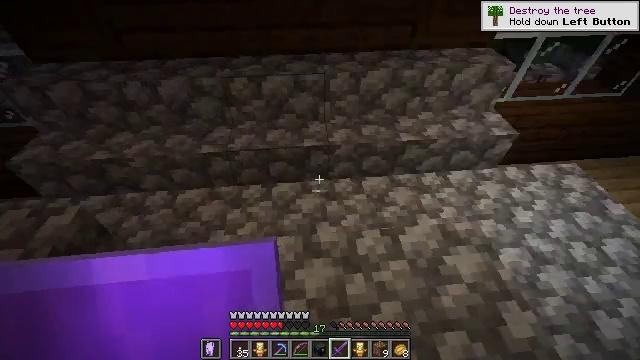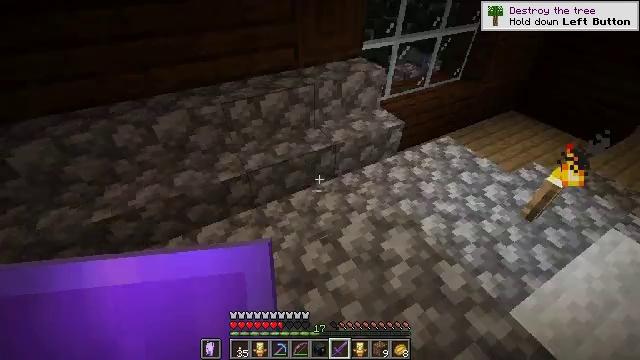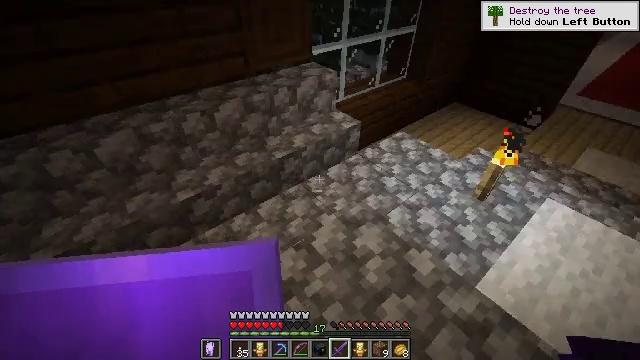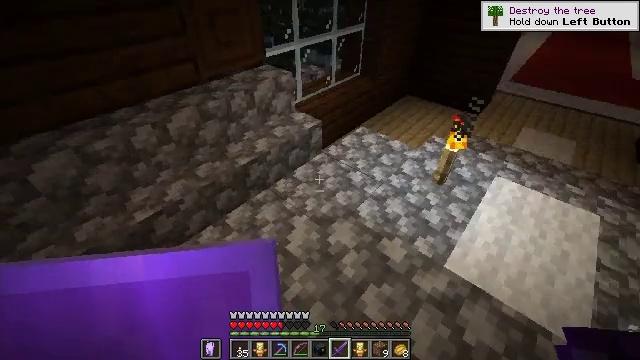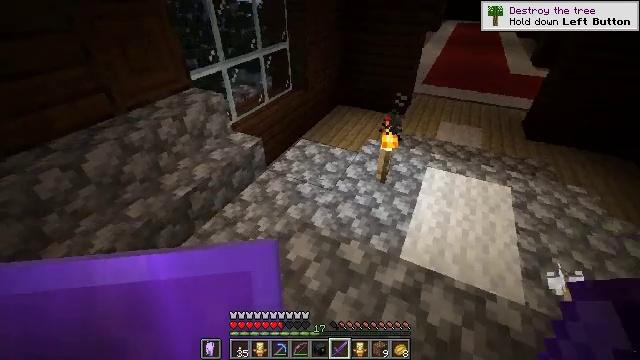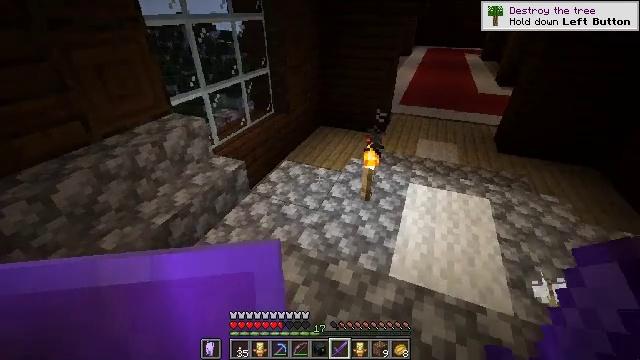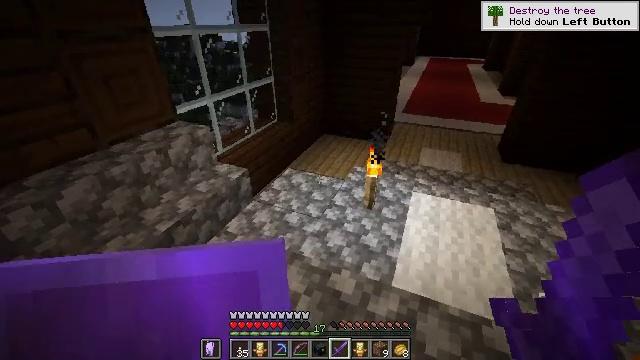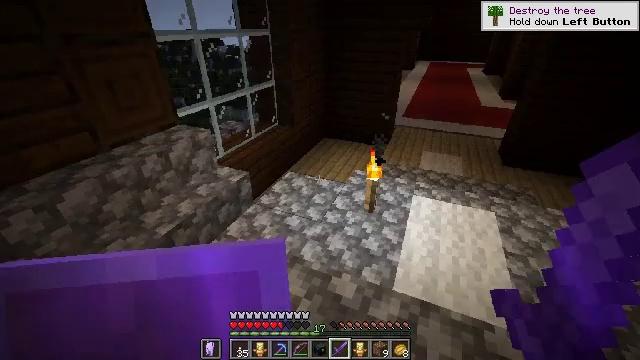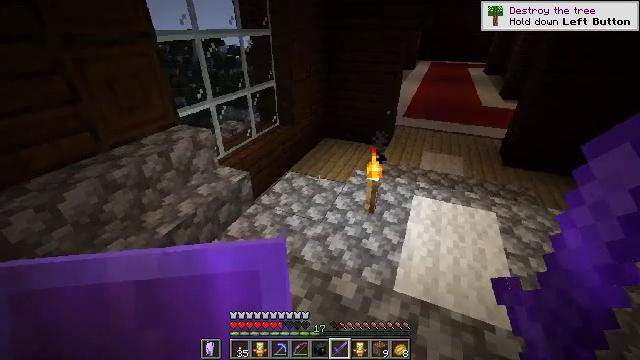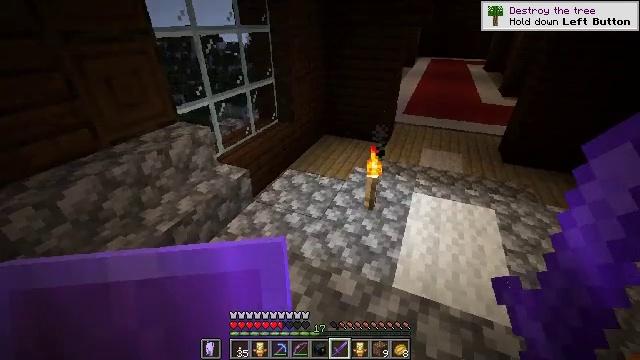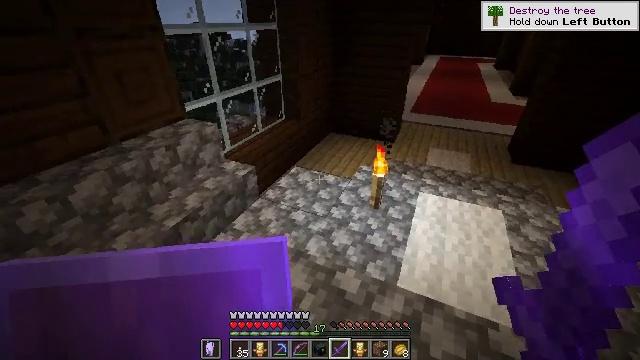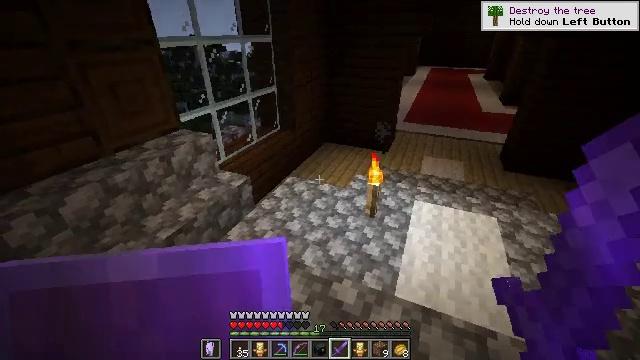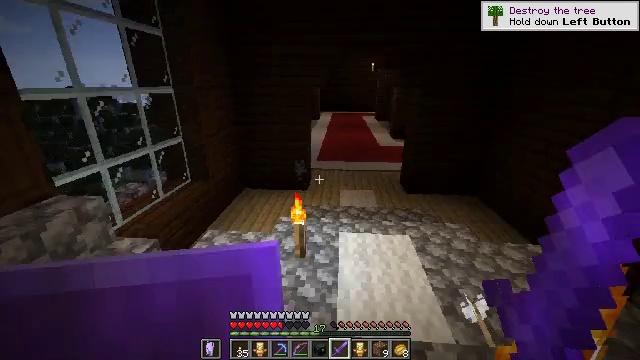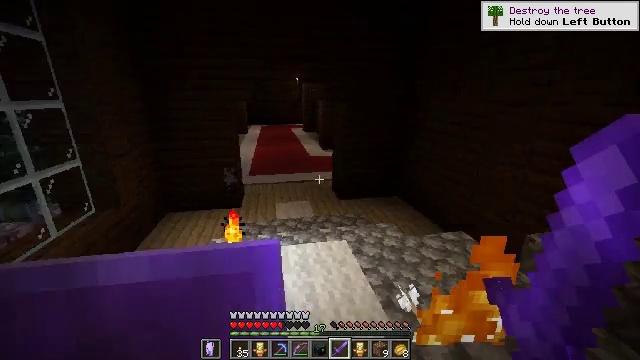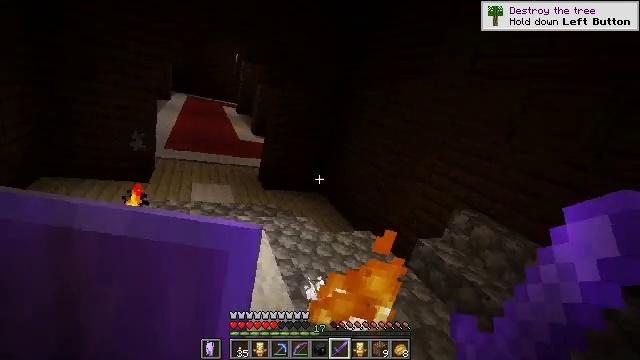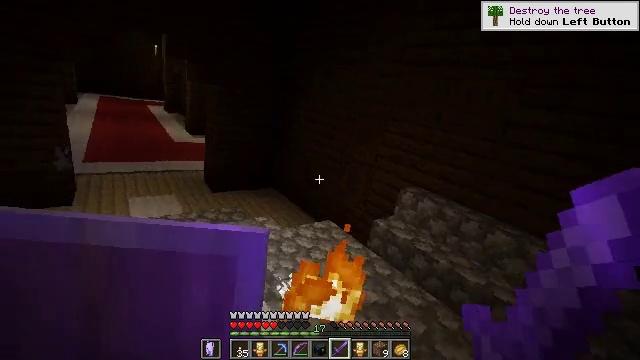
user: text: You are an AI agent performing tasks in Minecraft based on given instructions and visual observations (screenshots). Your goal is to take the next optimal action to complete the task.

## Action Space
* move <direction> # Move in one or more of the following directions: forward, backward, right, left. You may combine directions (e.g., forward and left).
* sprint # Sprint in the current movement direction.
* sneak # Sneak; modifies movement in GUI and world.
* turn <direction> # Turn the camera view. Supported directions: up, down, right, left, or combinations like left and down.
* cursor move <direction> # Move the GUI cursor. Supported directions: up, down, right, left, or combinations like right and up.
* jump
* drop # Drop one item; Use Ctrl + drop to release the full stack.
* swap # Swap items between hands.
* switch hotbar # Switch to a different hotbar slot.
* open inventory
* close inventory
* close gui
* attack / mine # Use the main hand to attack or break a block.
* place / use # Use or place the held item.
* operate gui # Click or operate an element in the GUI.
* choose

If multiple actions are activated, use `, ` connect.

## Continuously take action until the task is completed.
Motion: motion action
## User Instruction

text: Kill the vex.
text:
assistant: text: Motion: turn right and up
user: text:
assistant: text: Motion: turn right and up
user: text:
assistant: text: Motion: turn right
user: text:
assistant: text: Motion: turn right and up
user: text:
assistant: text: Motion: turn right and up
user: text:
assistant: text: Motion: turn up
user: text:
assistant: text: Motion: no_op
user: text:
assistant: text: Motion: no_op
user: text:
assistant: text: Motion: no_op
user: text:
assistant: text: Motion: turn left
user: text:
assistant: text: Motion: turn right and up
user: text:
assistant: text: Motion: turn right and up
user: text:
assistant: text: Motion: turn right and up
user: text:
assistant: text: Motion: turn right
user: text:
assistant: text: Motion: turn right
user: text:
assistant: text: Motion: turn right
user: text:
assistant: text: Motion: turn right
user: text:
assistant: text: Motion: no_op
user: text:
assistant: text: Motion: no_op
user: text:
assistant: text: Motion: no_op
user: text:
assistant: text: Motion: no_op
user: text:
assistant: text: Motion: no_op
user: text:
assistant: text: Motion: no_op
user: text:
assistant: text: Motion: no_op
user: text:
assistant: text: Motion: no_op
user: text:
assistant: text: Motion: turn right and up
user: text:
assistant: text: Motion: turn right
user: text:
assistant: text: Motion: turn right
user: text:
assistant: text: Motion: turn right and up
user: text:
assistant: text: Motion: turn up, attack / mine